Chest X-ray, PA view. Patient: 65 years old, sex F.
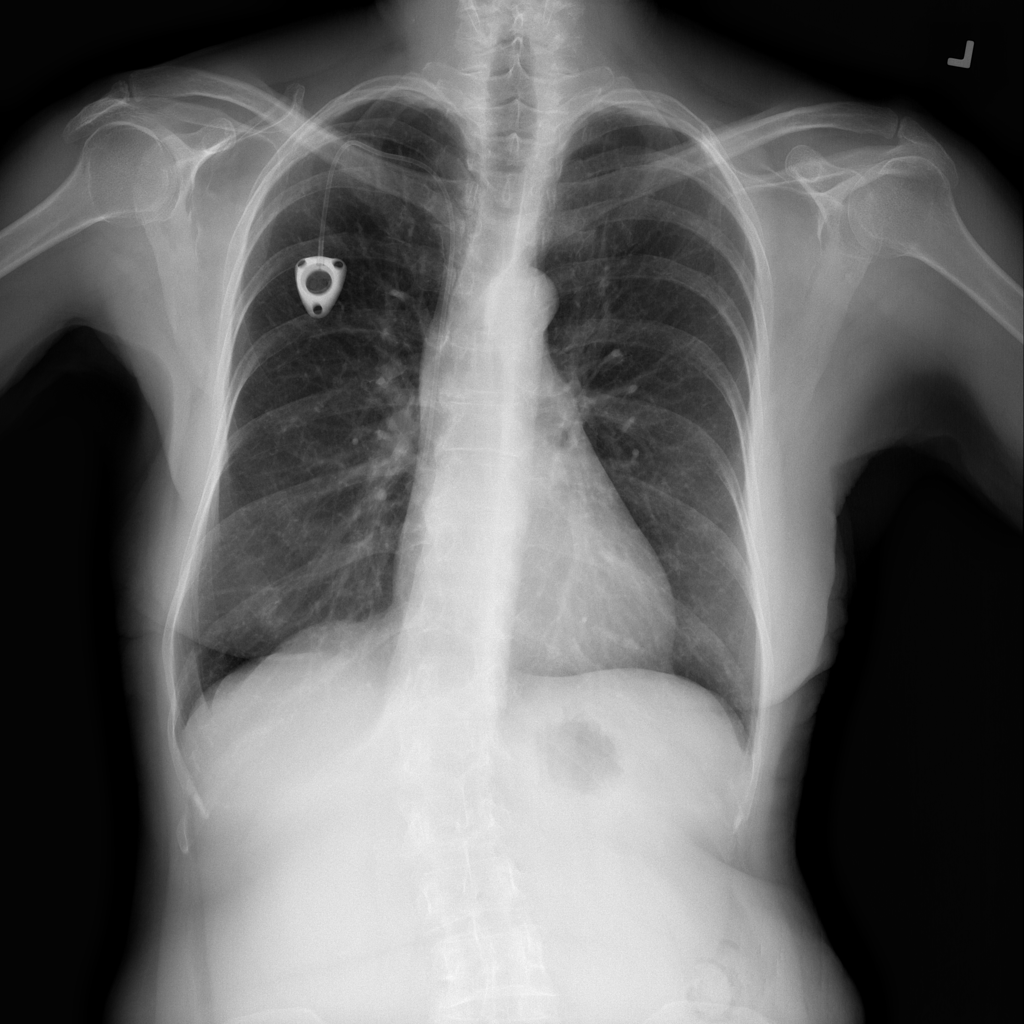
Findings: No Finding